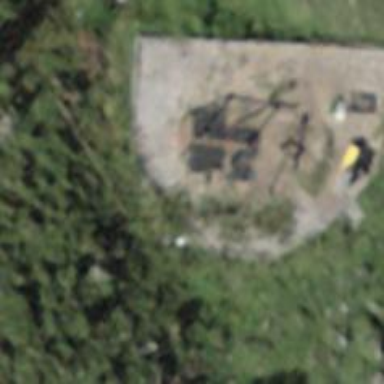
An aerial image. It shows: Playground featuring swings.